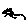
Label: line